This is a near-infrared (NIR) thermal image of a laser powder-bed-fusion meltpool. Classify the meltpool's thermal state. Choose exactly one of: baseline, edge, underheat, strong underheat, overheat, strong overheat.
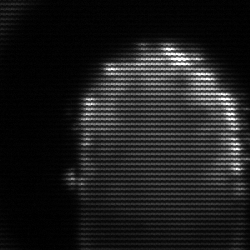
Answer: baseline